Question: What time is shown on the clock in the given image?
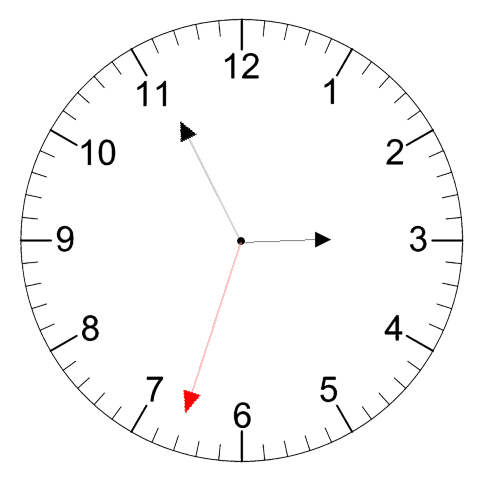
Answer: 02:55:33